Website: lowes
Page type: billing-address
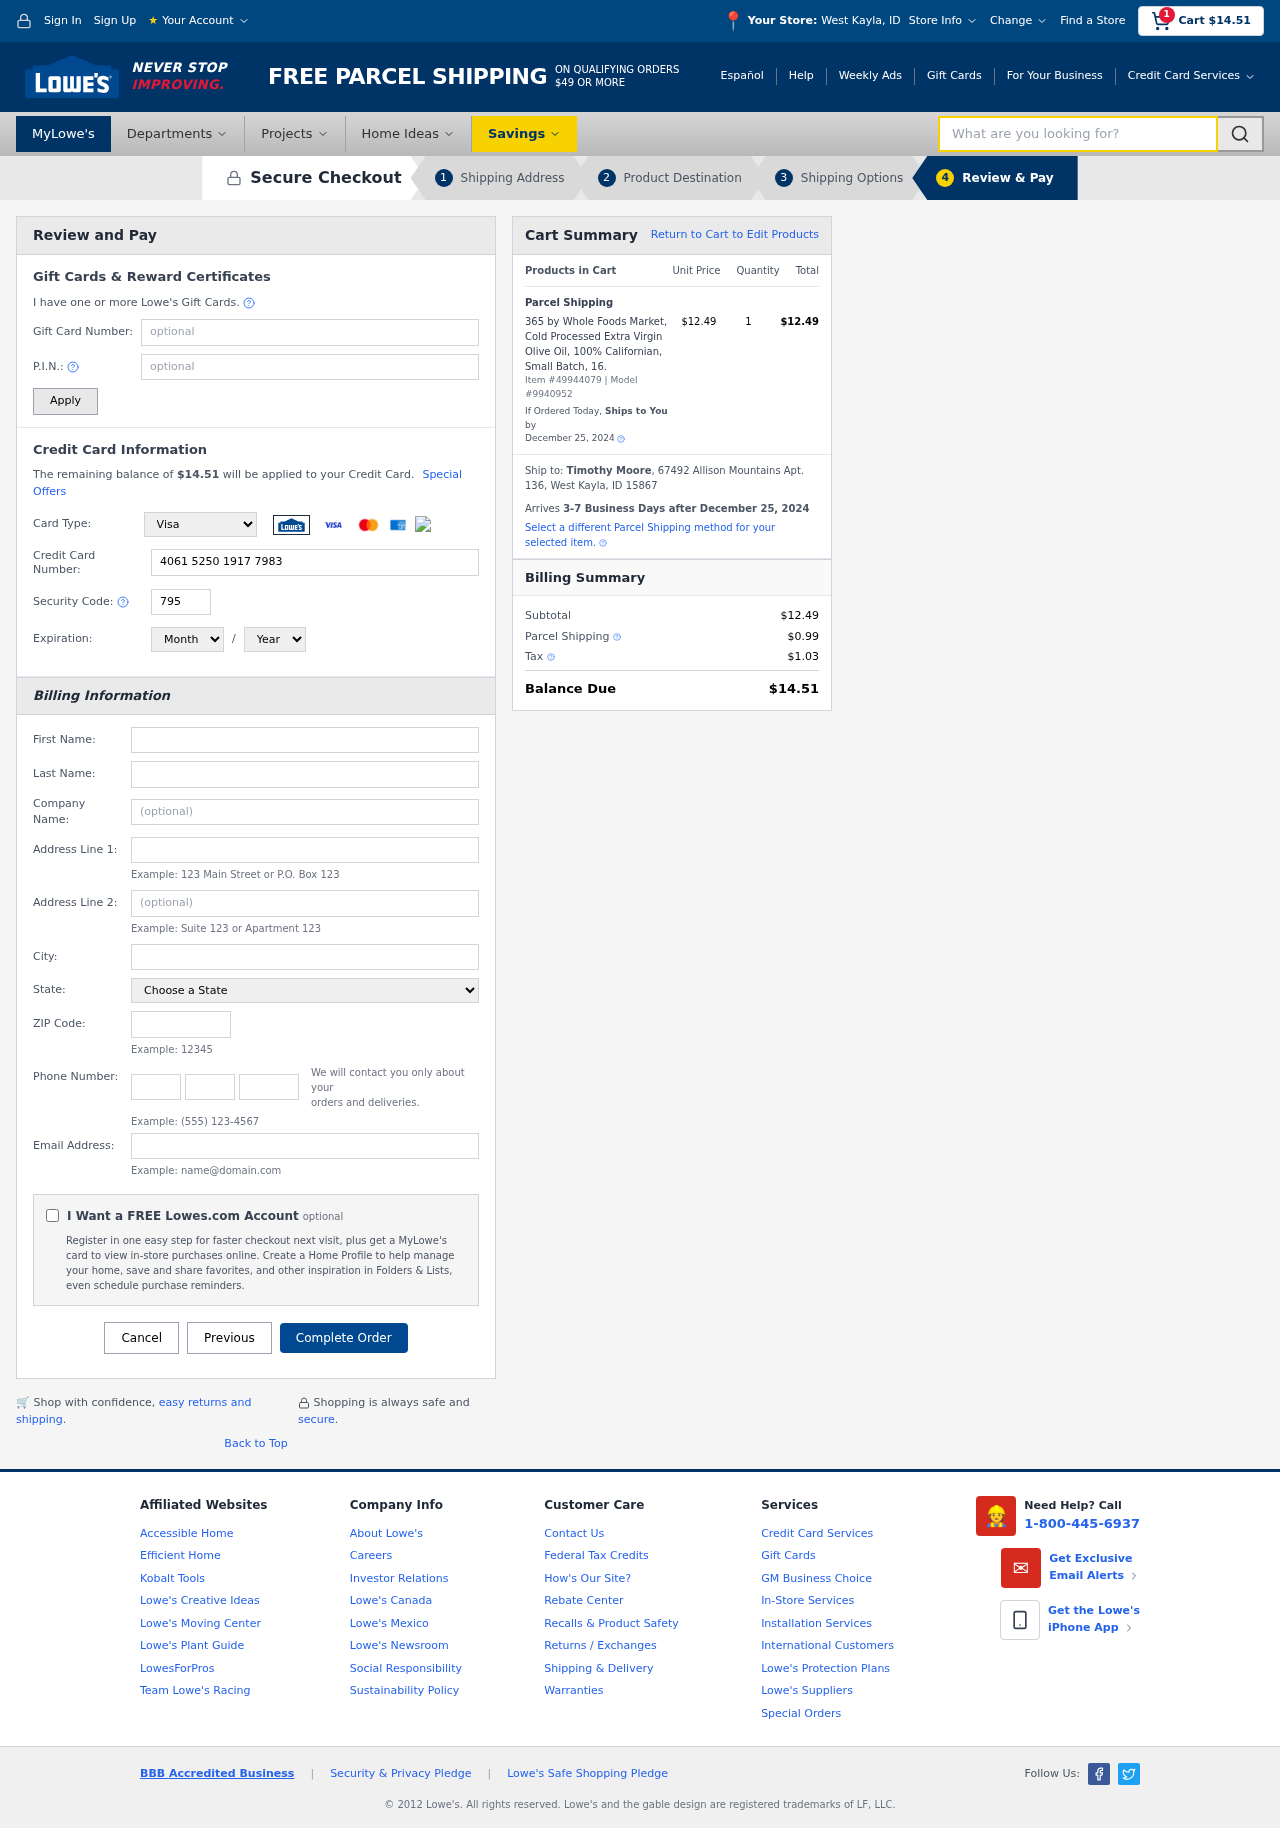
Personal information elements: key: PII_CARD_CVV
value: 795
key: PII_CARD_EXPIRY_MONTH
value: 02
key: PII_CARD_EXPIRY_YEAR
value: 30
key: PII_CARD_NUMBER
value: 4061 5250 1917 7983
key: PII_CARD_TYPE
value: Visa
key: PII_CITY
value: West Kayla
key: PII_CITY_STATE
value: West Kayla, ID
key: PII_EMAIL
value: timothymoore@yahoo.com
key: PII_FIRSTNAME
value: Timothy
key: PII_FULLNAME
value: Timothy Moore
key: PII_LASTNAME
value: Moore
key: PII_PHONE_AREA
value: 754
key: PII_PHONE_PREFIX
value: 205
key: PII_PHONE_SUFFIX
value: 3340
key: PII_POSTCODE
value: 15867
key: PII_STATE
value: Idaho
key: PII_STREET
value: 67492 Allison Mountains Apt. 136
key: PII_CITY_STATE_ZIP
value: West Kayla, ID 15867
Product elements: key: PRODUCT1_NAME
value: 365 by Whole Foods Market, Cold Processed Extra Virgin Olive Oil, 100% Californian, Small Batch, 16.
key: PRODUCT1_PRICE
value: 12.49
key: PRODUCT1_QUANTITY
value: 1
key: PRODUCT_ITEM_NUMBER
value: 49944079
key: PRODUCT_MODEL_NUMBER
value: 9940952
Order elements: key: ORDER_SUBTOTAL
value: $14.51
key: ORDER_TOTAL
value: $14.51
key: ORDER_SHIPPING_DATE
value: December 25, 2024
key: ORDER_SUBTOTAL
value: $12.49
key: ORDER_DELIVERY_DATE
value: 3-7 Business Days after December 25, 2024
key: ORDER_SHIPPING_DATE2
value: December 25, 2024
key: ORDER_SUBTOTAL2
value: $12.49
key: ORDER_SHIPPING_COST
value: $0.99
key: ORDER_TAX
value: $1.03
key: ORDER_TOTAL2
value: $14.51
Search elements: key: HEADER_SEARCH
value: What are you looking for?